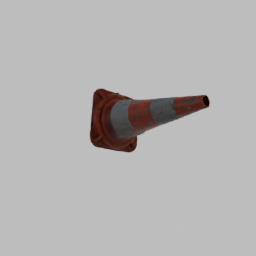
Label: tools